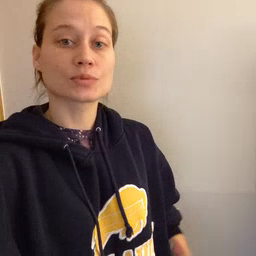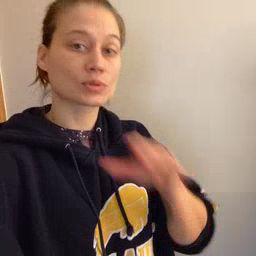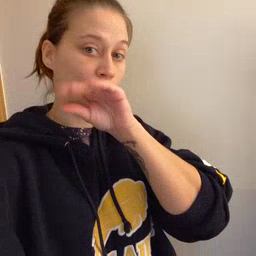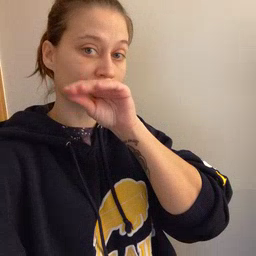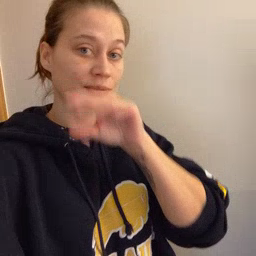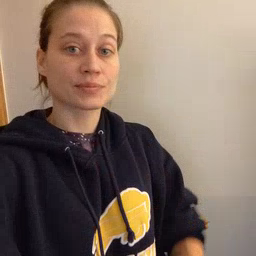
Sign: goose